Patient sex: M
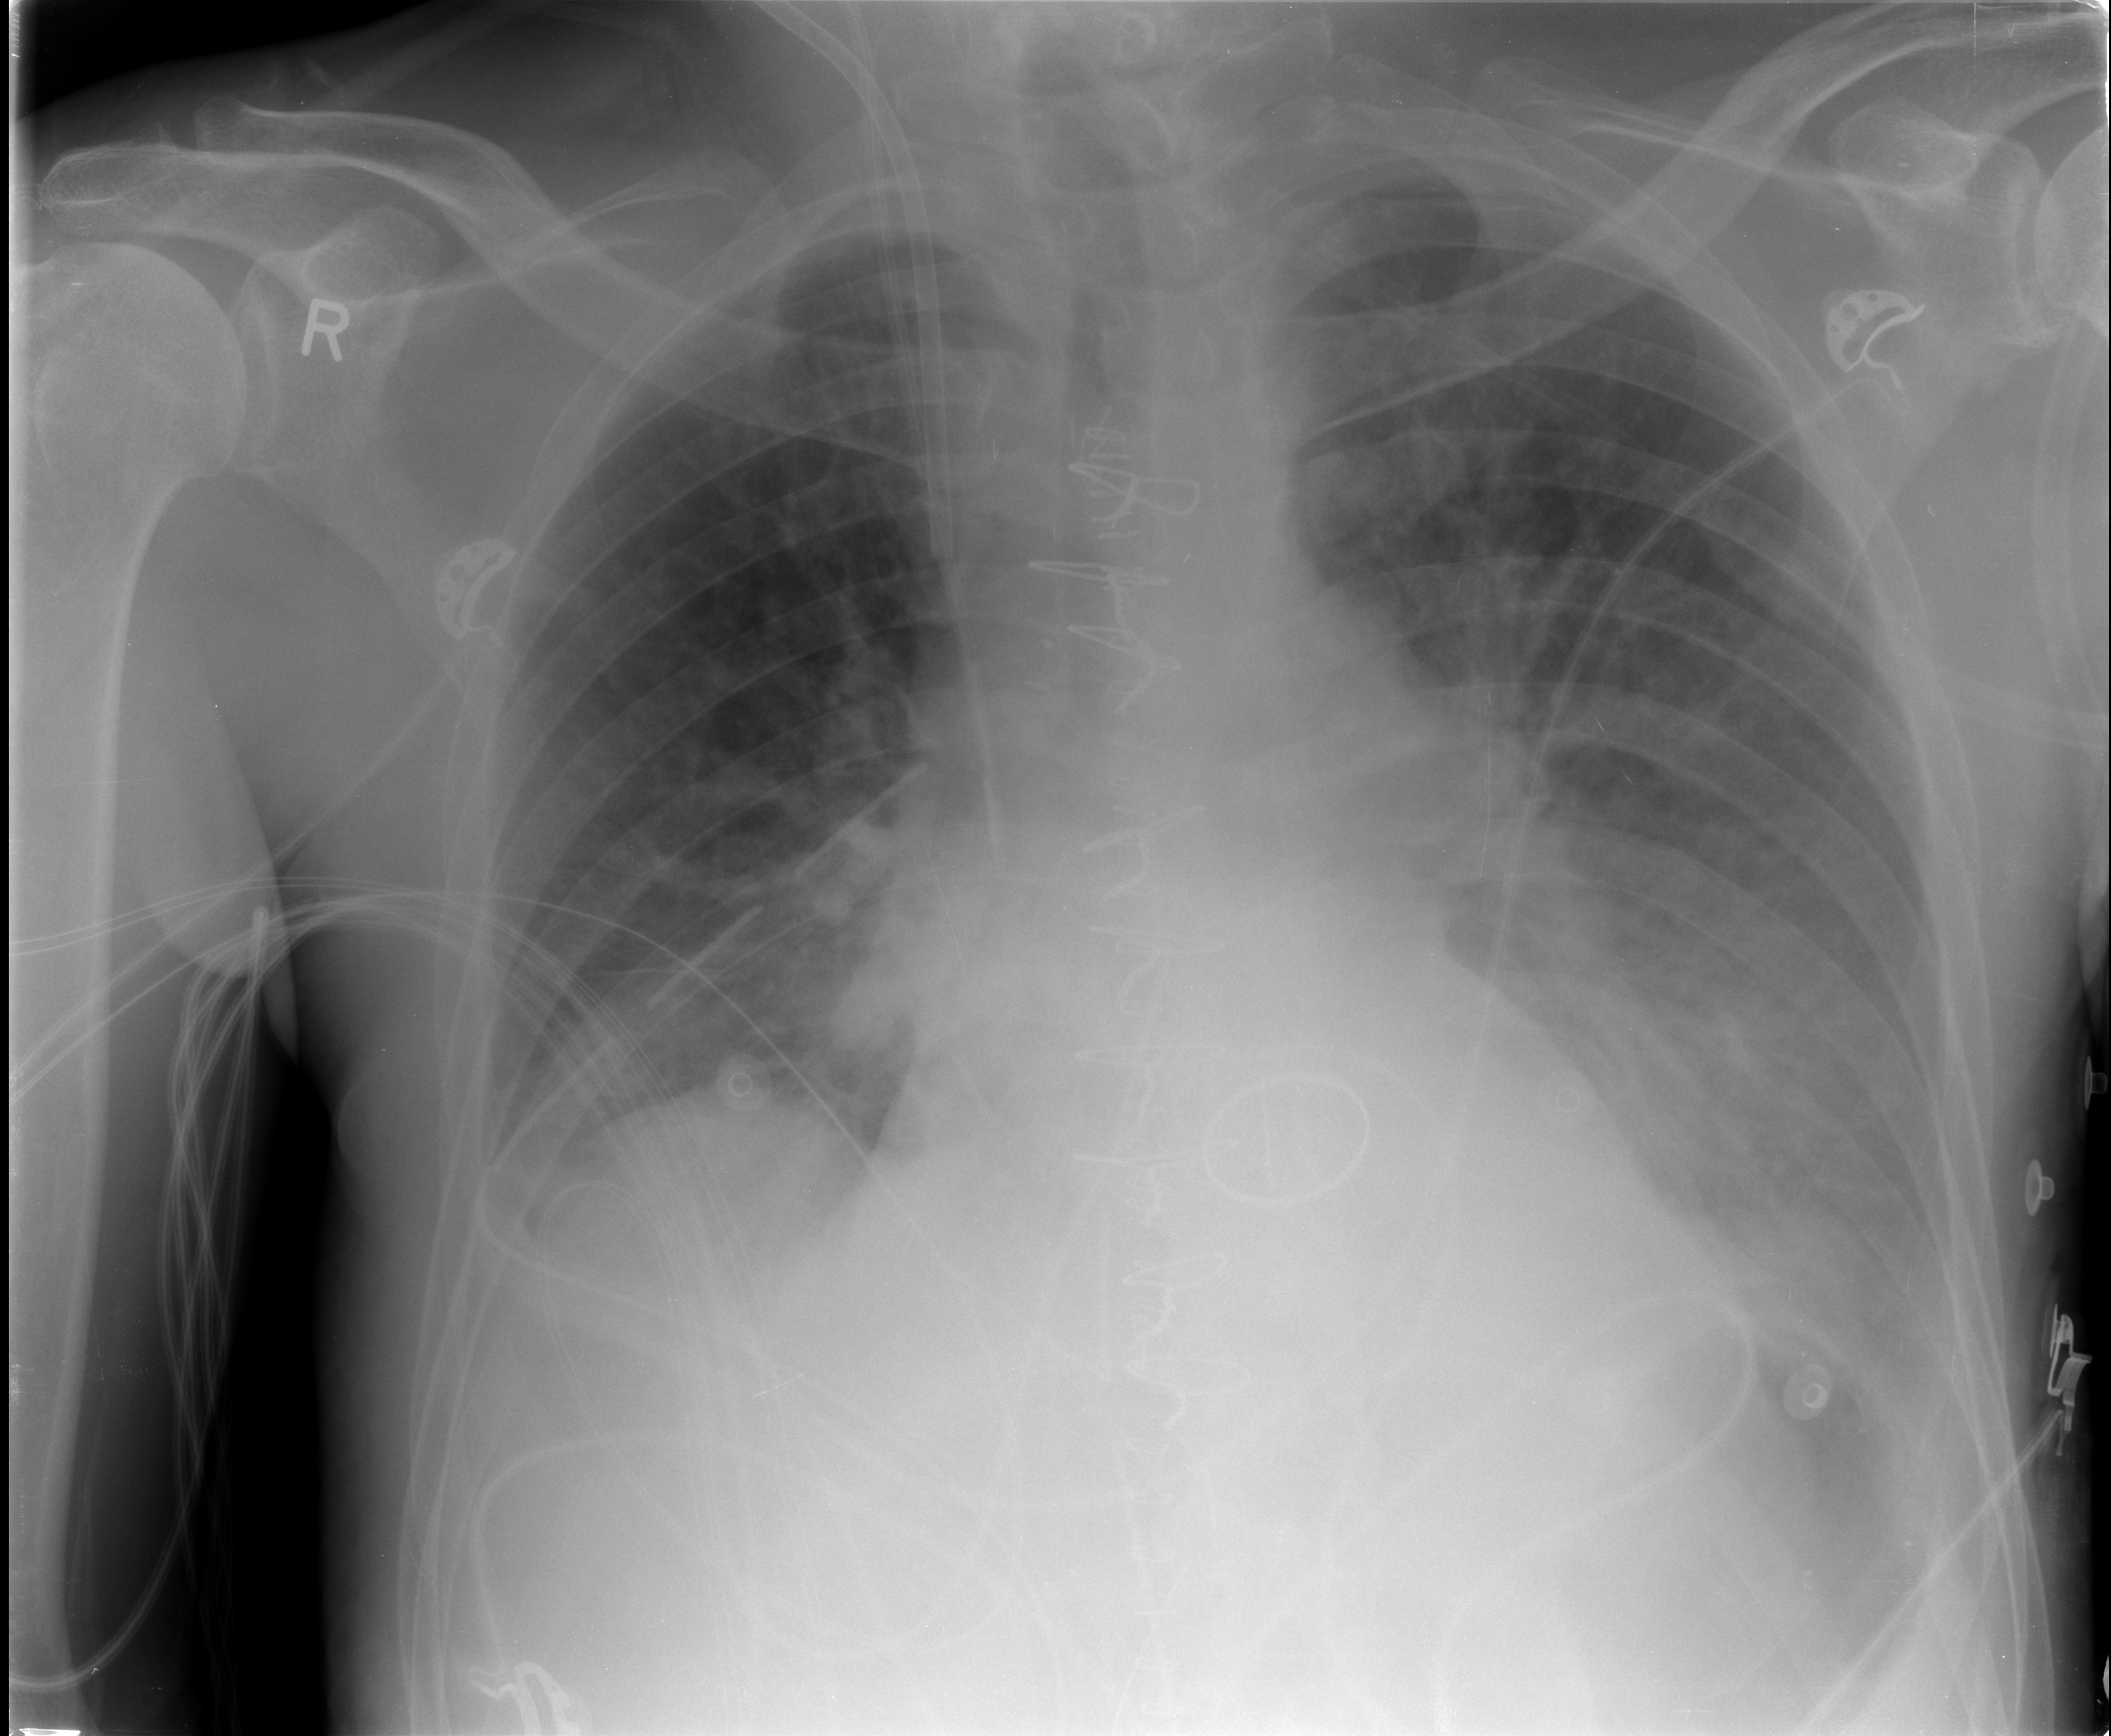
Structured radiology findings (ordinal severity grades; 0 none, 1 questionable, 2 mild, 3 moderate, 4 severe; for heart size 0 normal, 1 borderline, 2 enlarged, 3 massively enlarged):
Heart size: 2
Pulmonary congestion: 3
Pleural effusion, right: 2
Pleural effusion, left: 2
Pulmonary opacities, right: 2
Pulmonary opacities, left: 3
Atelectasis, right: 2
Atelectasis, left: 2